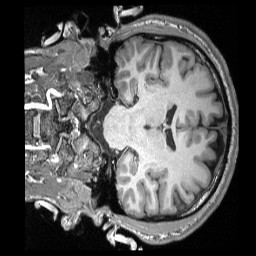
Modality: T1w
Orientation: coronal
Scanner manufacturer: siemens
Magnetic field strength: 3 T
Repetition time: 2.3 s
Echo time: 0.00308 s